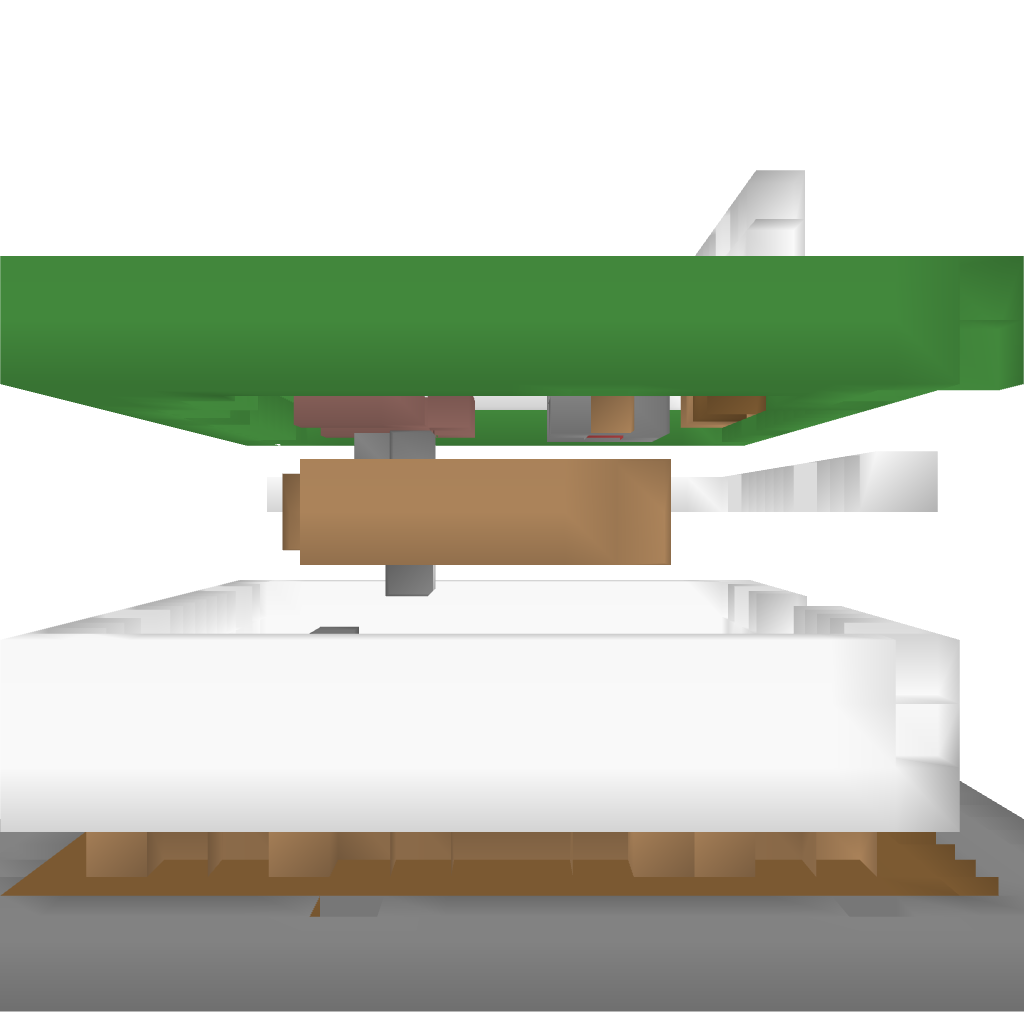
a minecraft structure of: Modern House 003 bad low quality